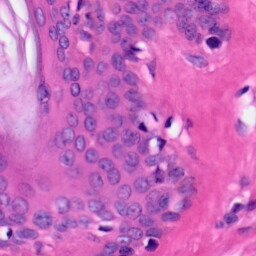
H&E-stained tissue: Skin